Question:
I have 5 NSMutableArrays in cell. I need to sort cells by one value.
Example I need to sort cell by time.
'''
[MyArray1 sortUsingSelector:@selector(compare:)];
'''
but how I will be with other 4 NSMutableArray in cell?
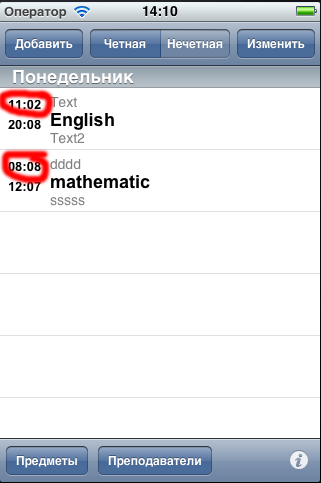
Answer: It's not a good idea to store data for your cells in 5 arrays, don't separate them; create a data container class, store all values for each cell inside one data container object and then you can sort your array with data containers by one of the values.
e.g.:
DataContainer.h:
'''
@interface DataContainer : NSObject
{
NSDate *date1;
NSDate *date2;
NSString *upperTitle;
NSString *mainTitle;
NSString *subtitle;
}
@property (nonatomic, strong) NSDate *date1;
@property (nonatomic, strong) NSDate *date2;
@property (nonatomic, strong) NSString *upperTitle;
@property (nonatomic, strong) NSString *mainTitle;
@property (nonatomic, strong) NSString *subtitle;
@end
'''
DataContainer.m:
'''
@implementation DataContainer
@synthesize date1, date2, upperTitle, mainTitle, subtitle;
@end
'''
Then you can create your 'DataContainer''s (one for each cell) and store them in 'NSMutableArray'.
e.g.:
'''
DataContainer *container = [[DataContainer alloc] init];
[container setDate1:[NSDate date]];
[container setMainTitle:@"blahblah"];
///...
[cellArr addObject:container];
'''
To sort this array, use:
'''
cellArr = [cellArr sortedArrayUsingComparator:^(id cont1, id cont2) {
return [[(DataContainer *) cont1 date1] compare:[(DataContainer *) cont2 date1]];
}];
'''
and then use them in your 'cellForRowAtIndexPath:'
'''
DataContainer *container = [cellArr objectAtIndex:indexPath.row];
//container.date1, container.date2, container.upperTitle, container.mainTitle and container.subtitle are the values that you need for your cell.
'''
Notice that this code is suitable if you're using ARC (Automatic Reference Counting) for your project; if you're not using ARC, then you need to change 'strong' to 'retain' in property definitions and add 'release''s to needed places to avoid memory leaks.